Question: <URL>
> ERROR in : Cannot determine the module for class SerchPendingPipe in E:/xampp/ht
docs/angular_after_merge/source_angular/src/app/pipes/Serch-Pending.pipe.ts!
Add SerchPendingPipe to the NgModule to fix it.
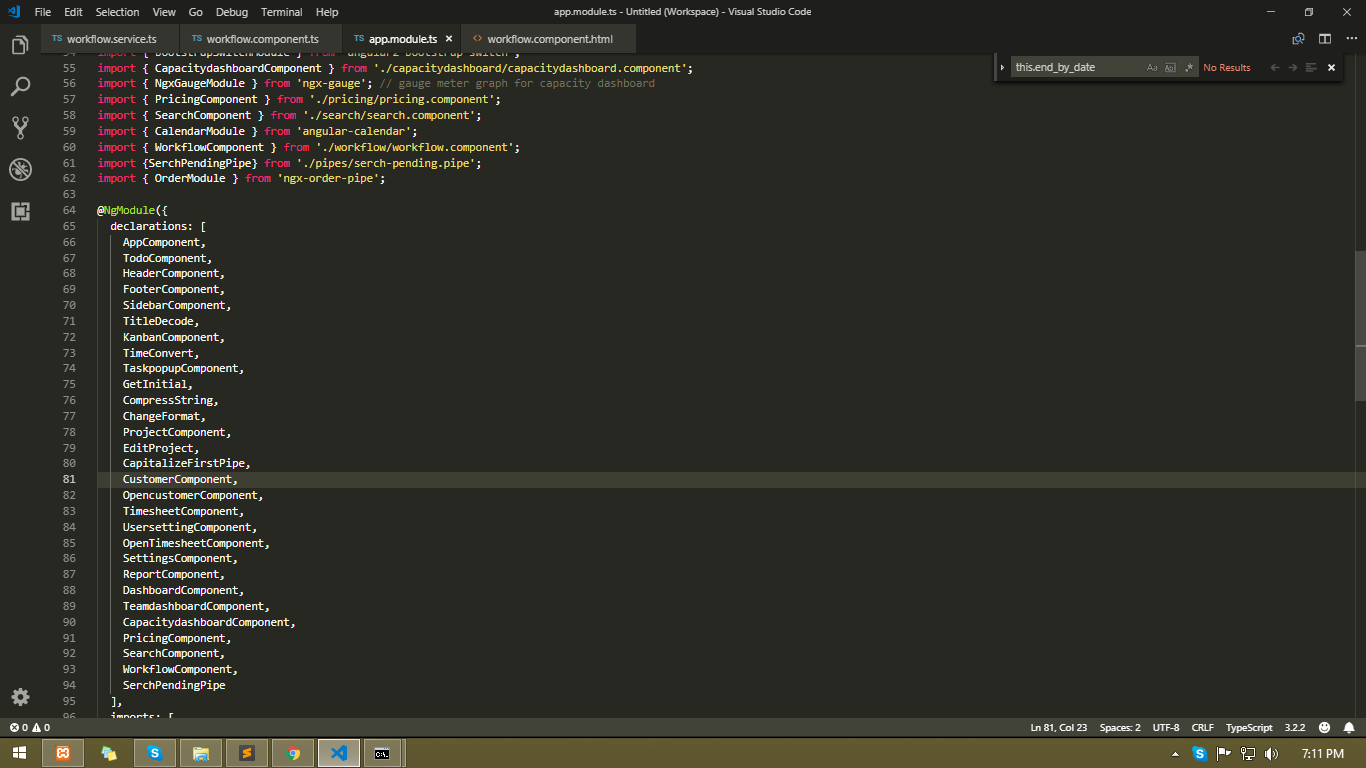
Answer: In 'app.module.ts' add in declarations array:
'''
declarations: [SerchPendingPipe]
'''
Your app.module.ts look like:
'''
import { SerchPendingPipe} from 'your_path'; // use control + dot to get the IntelliSense
@NgModule({
declarations: [
.. your components,
SerchPendingPipe
],
imports: [
.. Modules
],
providers: [
..
]
})
export class AppModule { }
'''